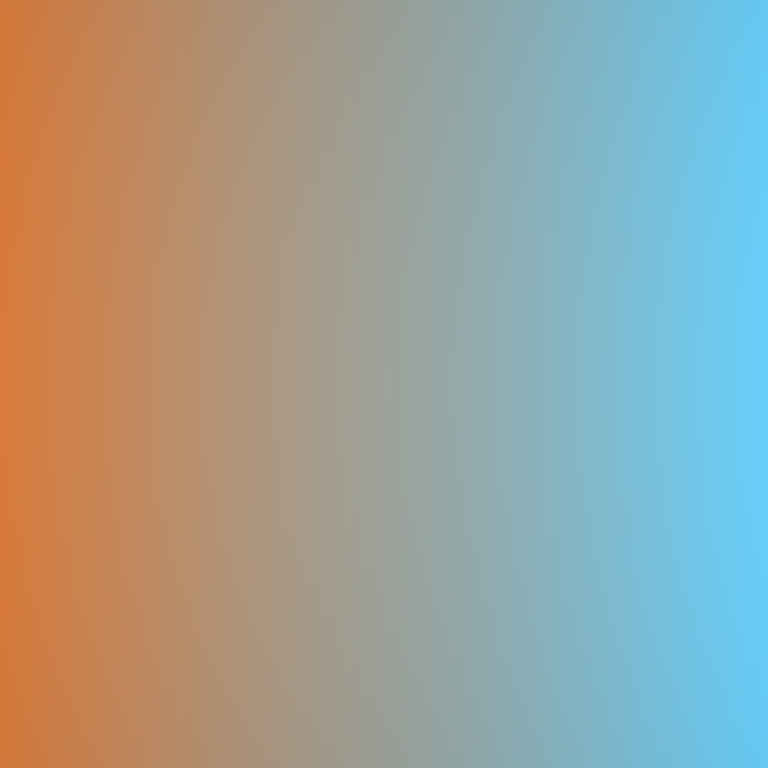
Abstract light effect, smooth gradient from warm orange to cool blue, calm atmosphere, soft blend, no room, no furniture, no objects.